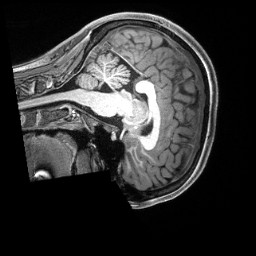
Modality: T1w
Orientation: sagittal
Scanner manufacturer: siemens
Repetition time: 2.5 s
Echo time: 0.00231 s